Field crop: tomato
Growth stage: 1
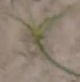
Species: cyperus